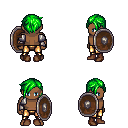
a pixel art fantasy rpg character, male body template, human, dark skin, steel arm armor, gold greaves, green pixie cut hairstyle, brown shoes, shield, four views (front, back, left, right), 2x2 character sprite sheet, small pixel art, hard edges, no anti-aliasing